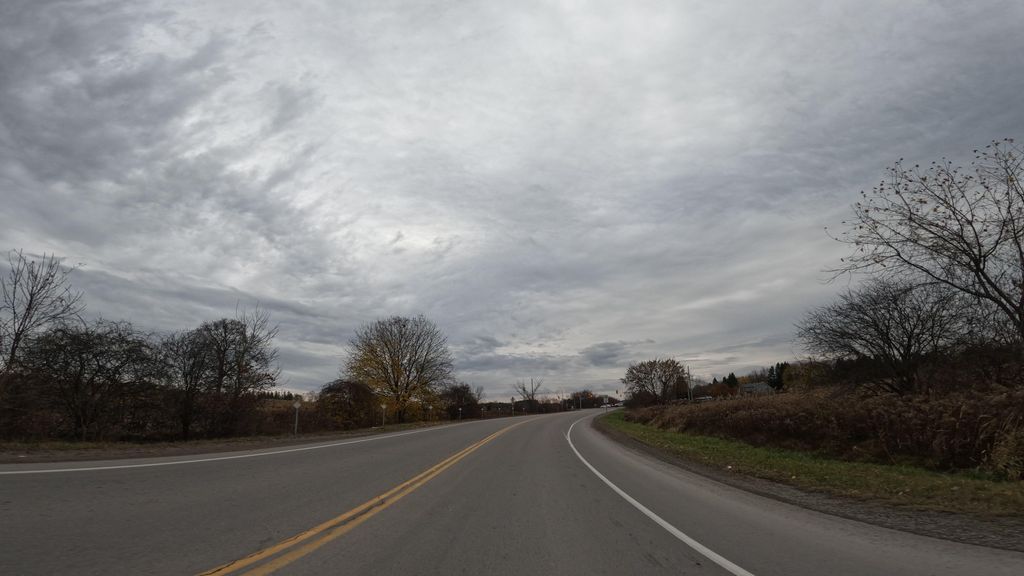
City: hamilton